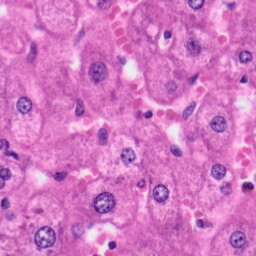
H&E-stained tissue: Liver